Question: I would like to create a table in iOS that have some rows and columns. We also have an option to add amounts to the table. A screenshot of the sample table is posted below:

The cells needs to be editable. Is there a way to implement this using the default UITableView in iOS. Or Is it a good to create it using buttons or textfields etc?
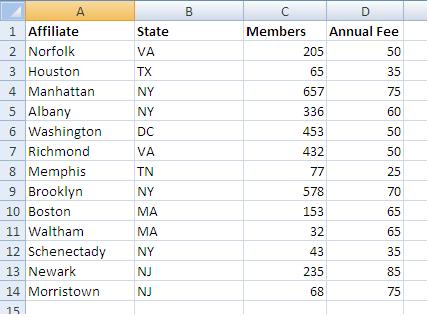
Answer: It would not be an easy solution but you can use a rotated (horizontal) 'UITableView' inside each cell of a table view (vertical) just like the Pulse app. Using only labels makes it easy to manage but the "excel" look could be harder if you're planning handling events like selecting rows, sort...
Here's a two part tutorial on how to use horizontal tables (http://www.raywenderlich.com/) :
<URL>